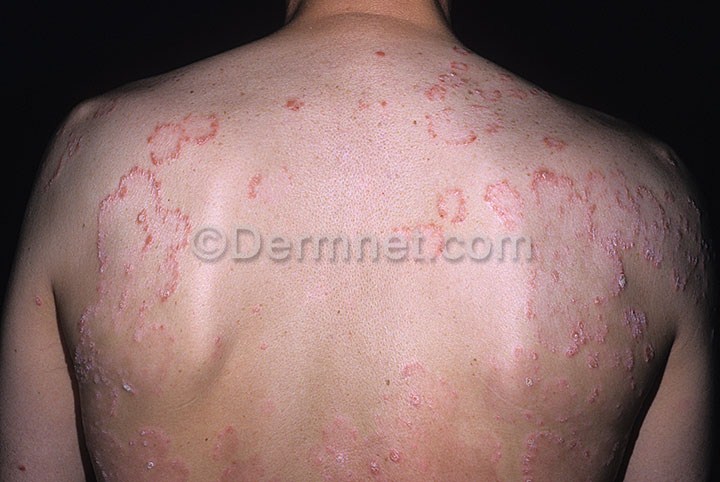
Disease: Urticaria Hives